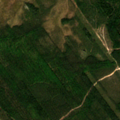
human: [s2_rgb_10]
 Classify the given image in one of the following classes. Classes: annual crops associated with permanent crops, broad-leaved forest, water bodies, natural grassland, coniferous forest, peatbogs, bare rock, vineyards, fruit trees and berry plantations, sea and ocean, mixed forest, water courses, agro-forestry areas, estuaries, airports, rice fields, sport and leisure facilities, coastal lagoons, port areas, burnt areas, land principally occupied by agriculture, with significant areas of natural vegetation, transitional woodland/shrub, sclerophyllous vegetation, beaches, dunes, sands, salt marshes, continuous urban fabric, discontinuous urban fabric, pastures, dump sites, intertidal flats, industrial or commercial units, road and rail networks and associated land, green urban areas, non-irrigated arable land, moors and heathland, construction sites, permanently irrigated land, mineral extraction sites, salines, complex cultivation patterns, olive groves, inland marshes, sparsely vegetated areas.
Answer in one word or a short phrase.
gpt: coniferous forest, mixed forest, transitional woodland/shrub